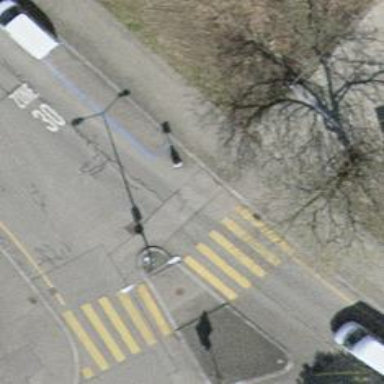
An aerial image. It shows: Uncontrolled zebra crossing on the road.